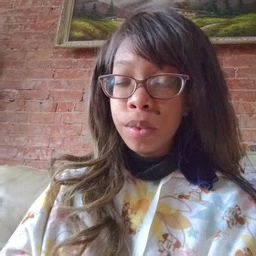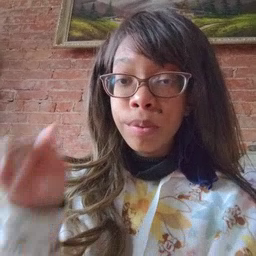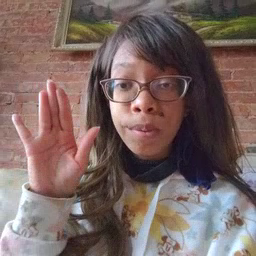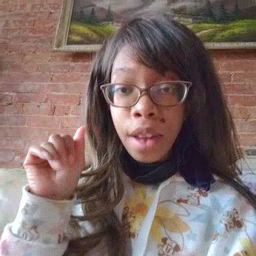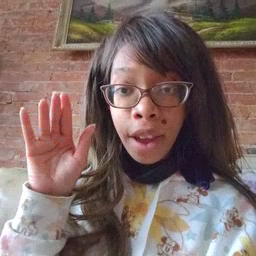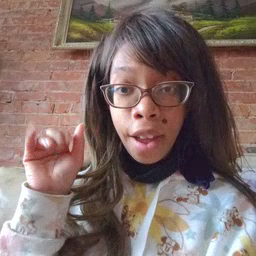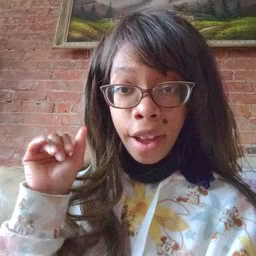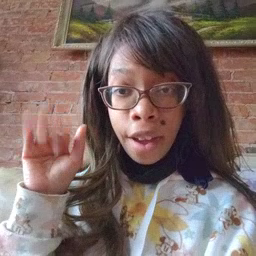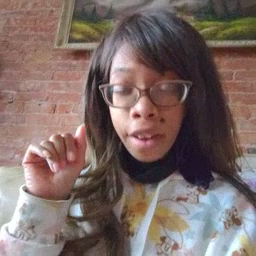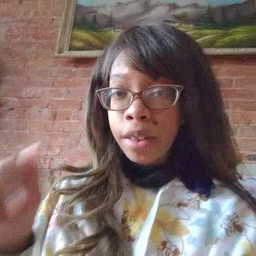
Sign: bye